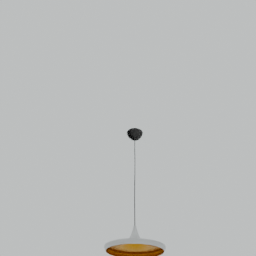
Label: lighting